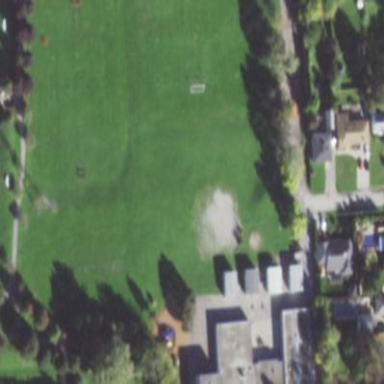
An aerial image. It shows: Baseball pitch for leisure and sports activities.